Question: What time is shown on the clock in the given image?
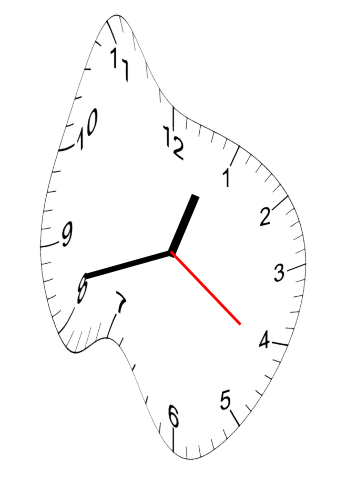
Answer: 12:42:21